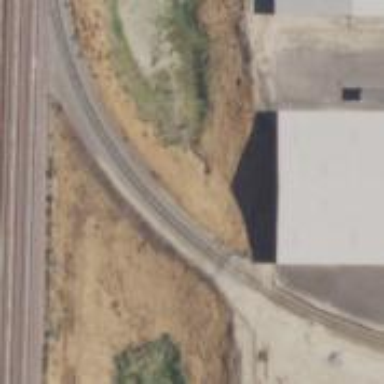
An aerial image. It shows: Railway siding for service.